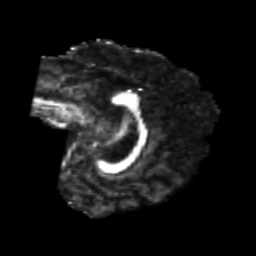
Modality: FA
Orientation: sagittal
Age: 26
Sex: female
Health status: healthy
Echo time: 0.074 s